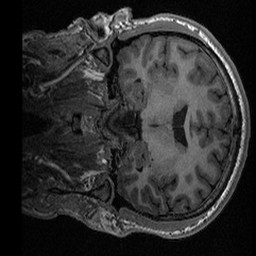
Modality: T1w
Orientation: coronal
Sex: male
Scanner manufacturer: ge
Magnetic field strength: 3 T
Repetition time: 0.0064 s
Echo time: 0.00281 s